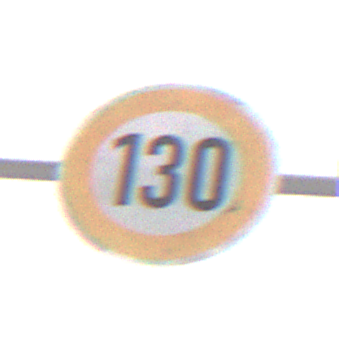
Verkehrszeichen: Geschwindigkeit130
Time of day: Midday
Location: Outdoor (Nature)
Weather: Overcast
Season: Winter
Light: Natural